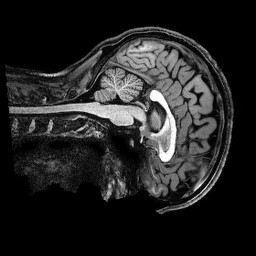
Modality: T1w
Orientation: sagittal
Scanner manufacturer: philips
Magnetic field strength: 3 T
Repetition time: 2.5 s
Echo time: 0.0057 s